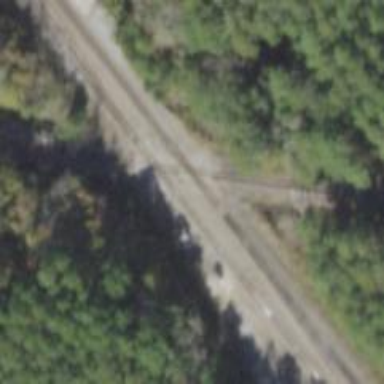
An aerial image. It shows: Railway crossing.